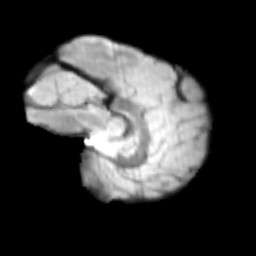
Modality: T2w
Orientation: sagittal
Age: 11
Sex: male
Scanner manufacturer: siemens
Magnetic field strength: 3 T
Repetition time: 3.8 s
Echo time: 0.07 s